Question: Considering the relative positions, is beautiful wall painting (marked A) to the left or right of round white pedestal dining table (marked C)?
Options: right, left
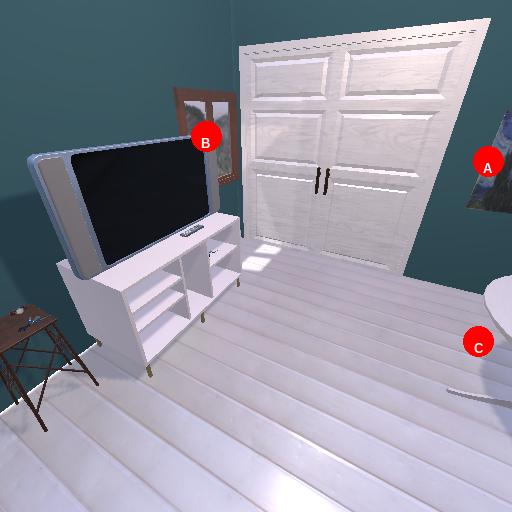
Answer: right